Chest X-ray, PA view. Patient: 68 years old, sex M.
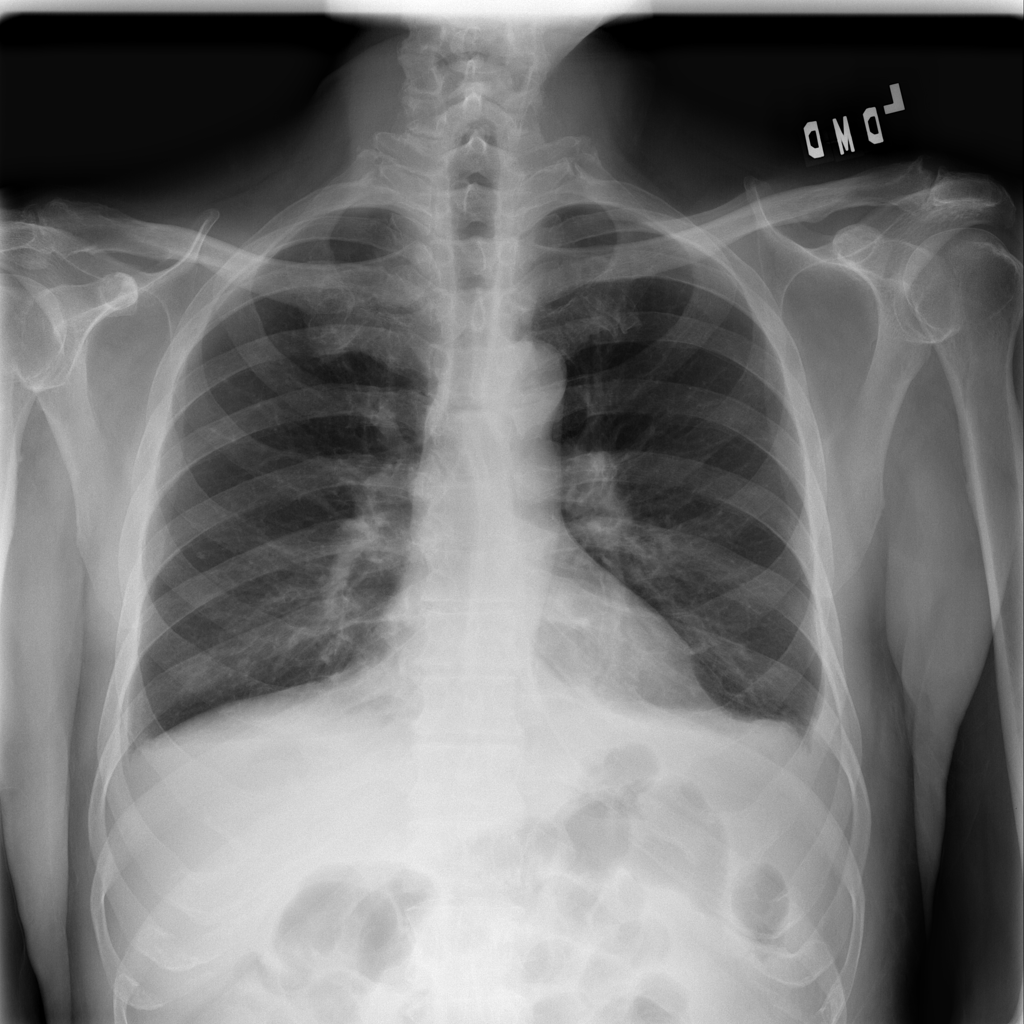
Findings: No Finding